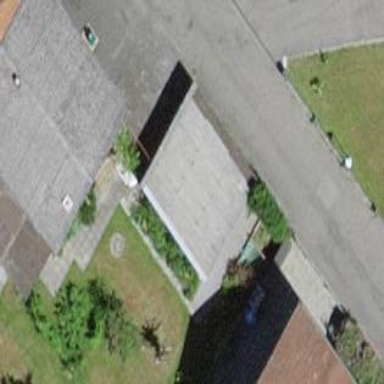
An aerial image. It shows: Garage building.